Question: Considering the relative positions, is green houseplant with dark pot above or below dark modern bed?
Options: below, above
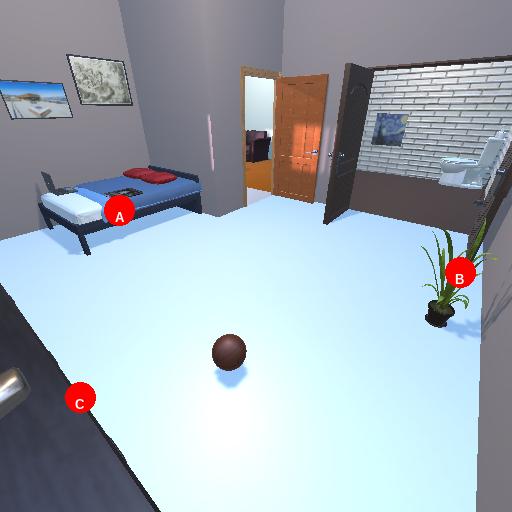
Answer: below